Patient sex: F
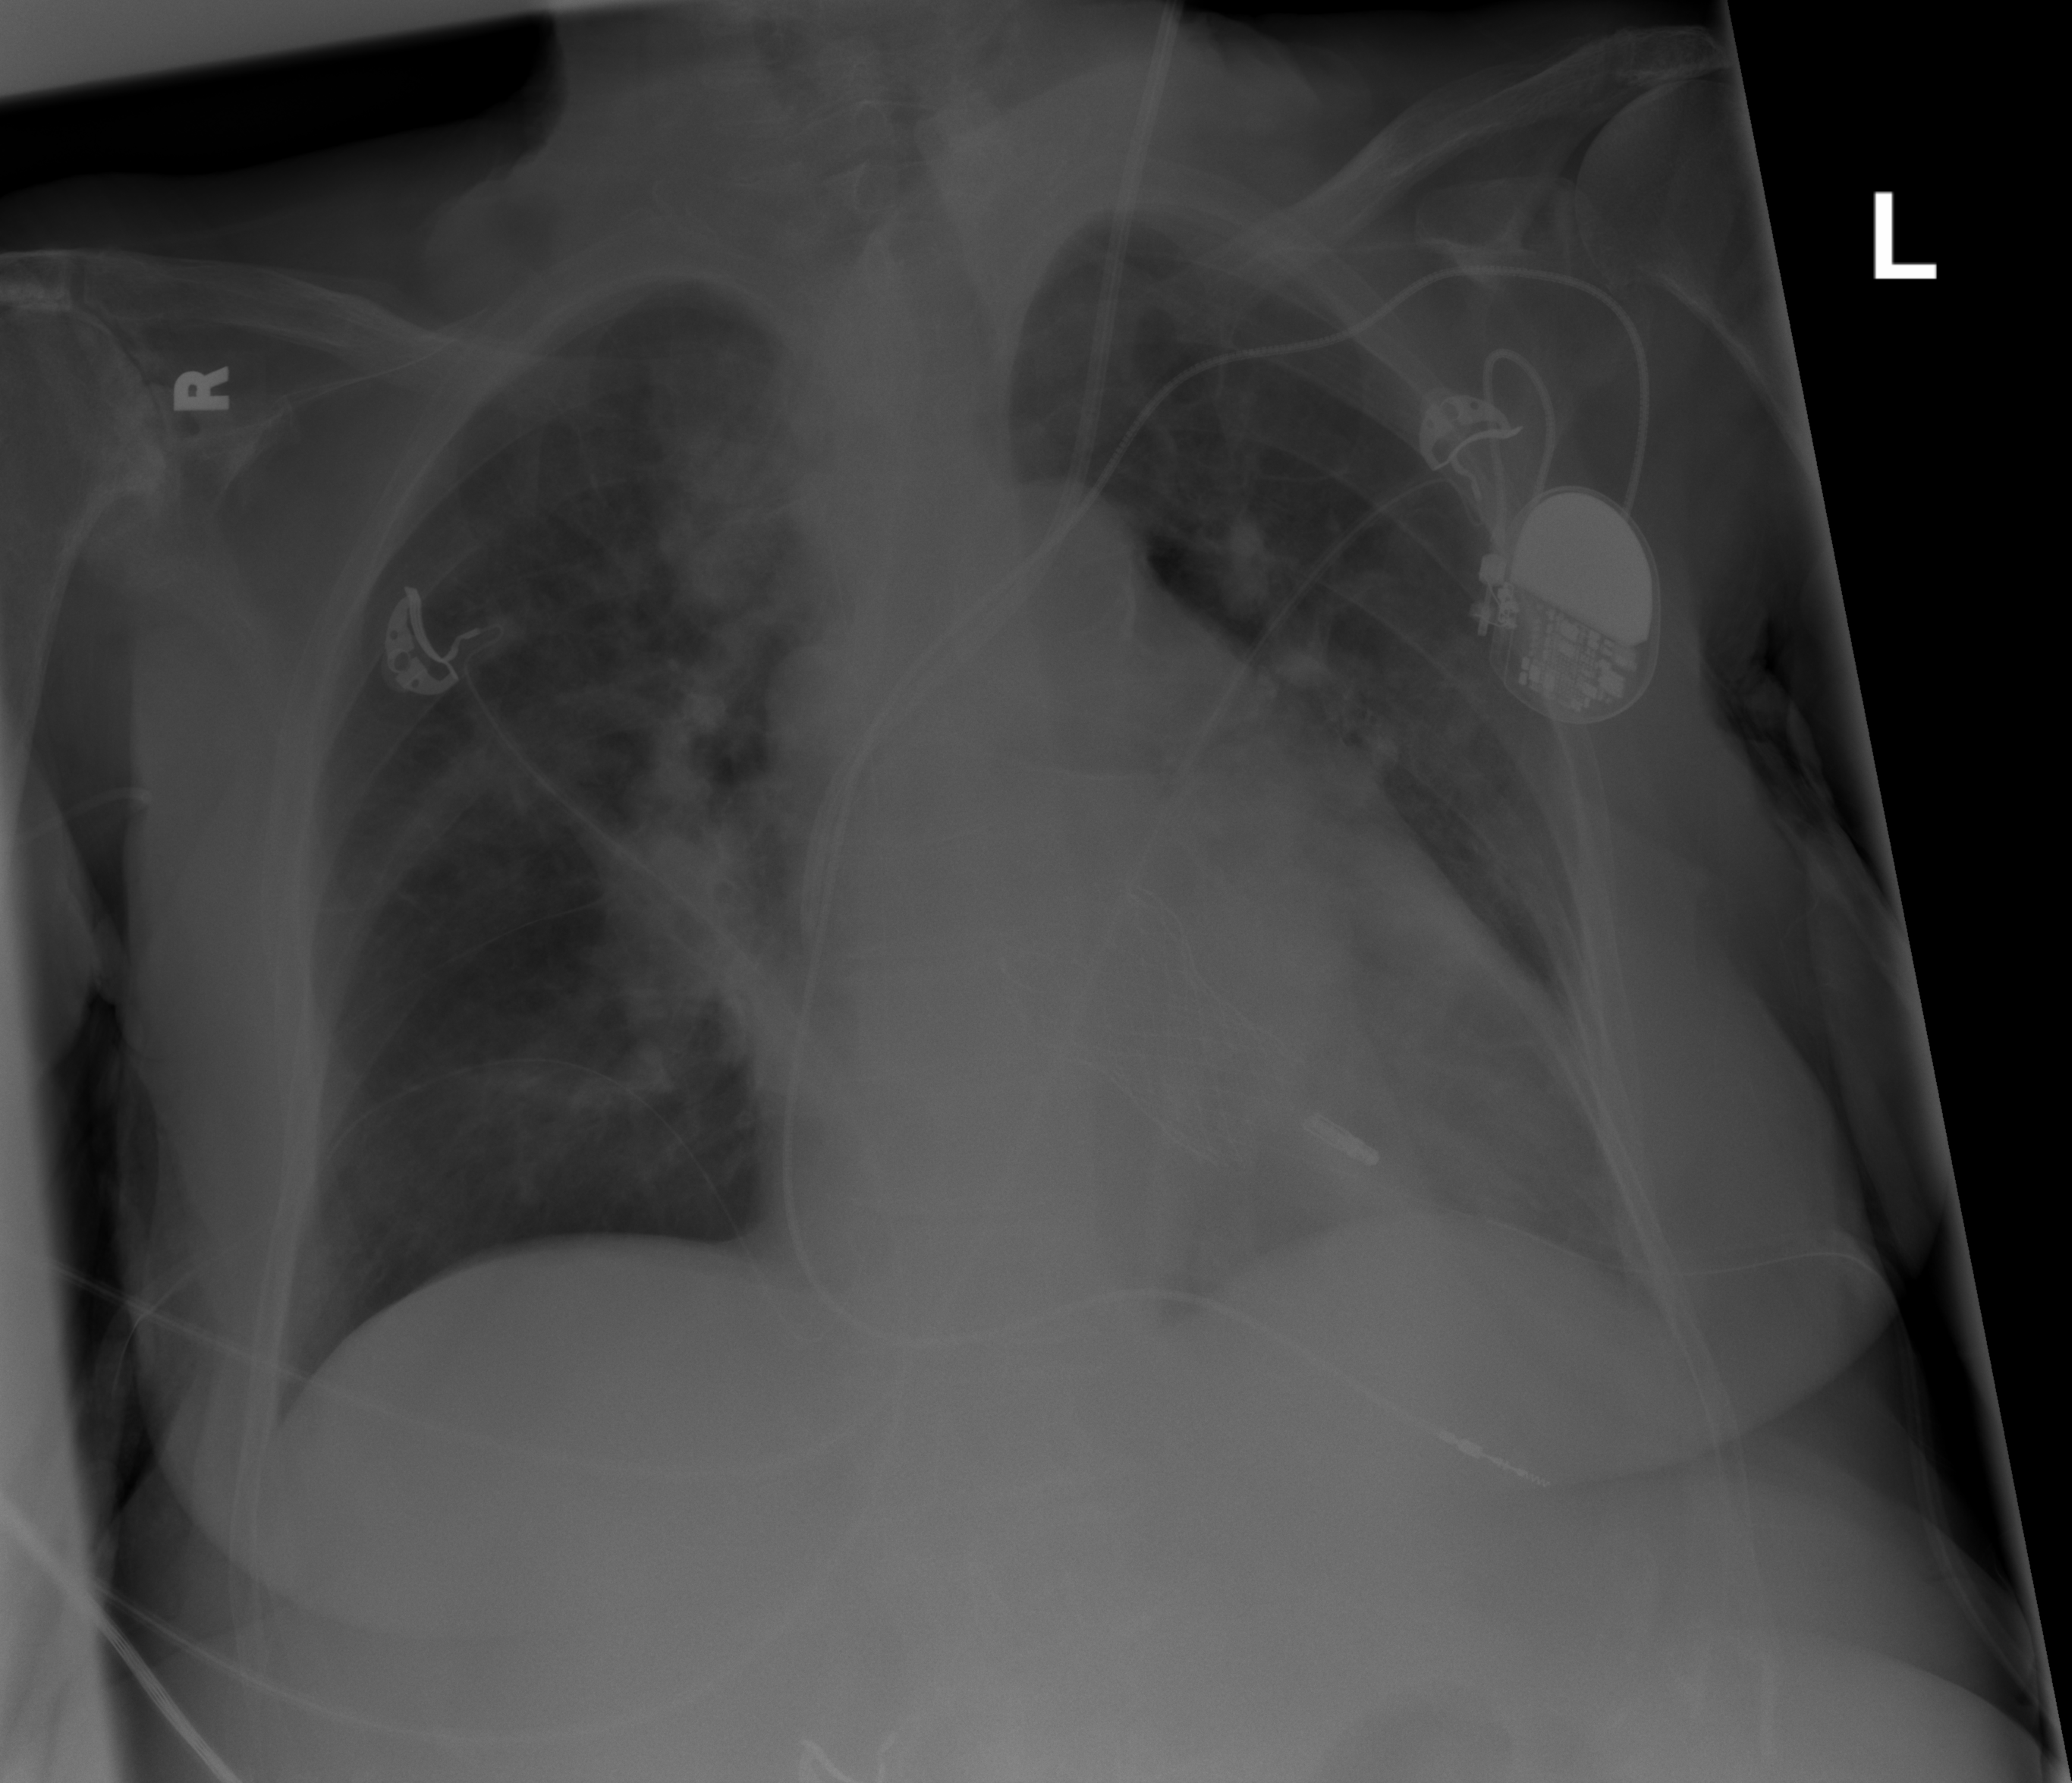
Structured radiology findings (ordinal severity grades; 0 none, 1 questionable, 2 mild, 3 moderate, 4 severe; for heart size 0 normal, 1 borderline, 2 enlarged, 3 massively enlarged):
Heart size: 2
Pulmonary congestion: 2
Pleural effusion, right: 0
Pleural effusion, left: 0
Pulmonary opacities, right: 2
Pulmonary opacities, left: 2
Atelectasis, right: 2
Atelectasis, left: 2